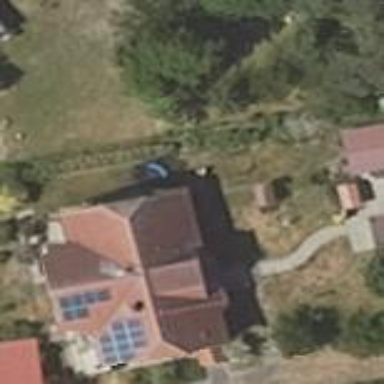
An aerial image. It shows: Detached building.